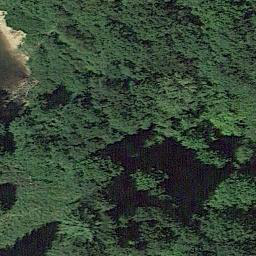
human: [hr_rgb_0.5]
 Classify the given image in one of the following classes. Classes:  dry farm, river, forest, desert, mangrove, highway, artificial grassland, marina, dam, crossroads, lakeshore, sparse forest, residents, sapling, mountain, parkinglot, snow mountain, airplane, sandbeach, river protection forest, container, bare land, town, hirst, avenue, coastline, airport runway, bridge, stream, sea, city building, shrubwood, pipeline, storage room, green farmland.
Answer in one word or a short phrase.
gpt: forest